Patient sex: M
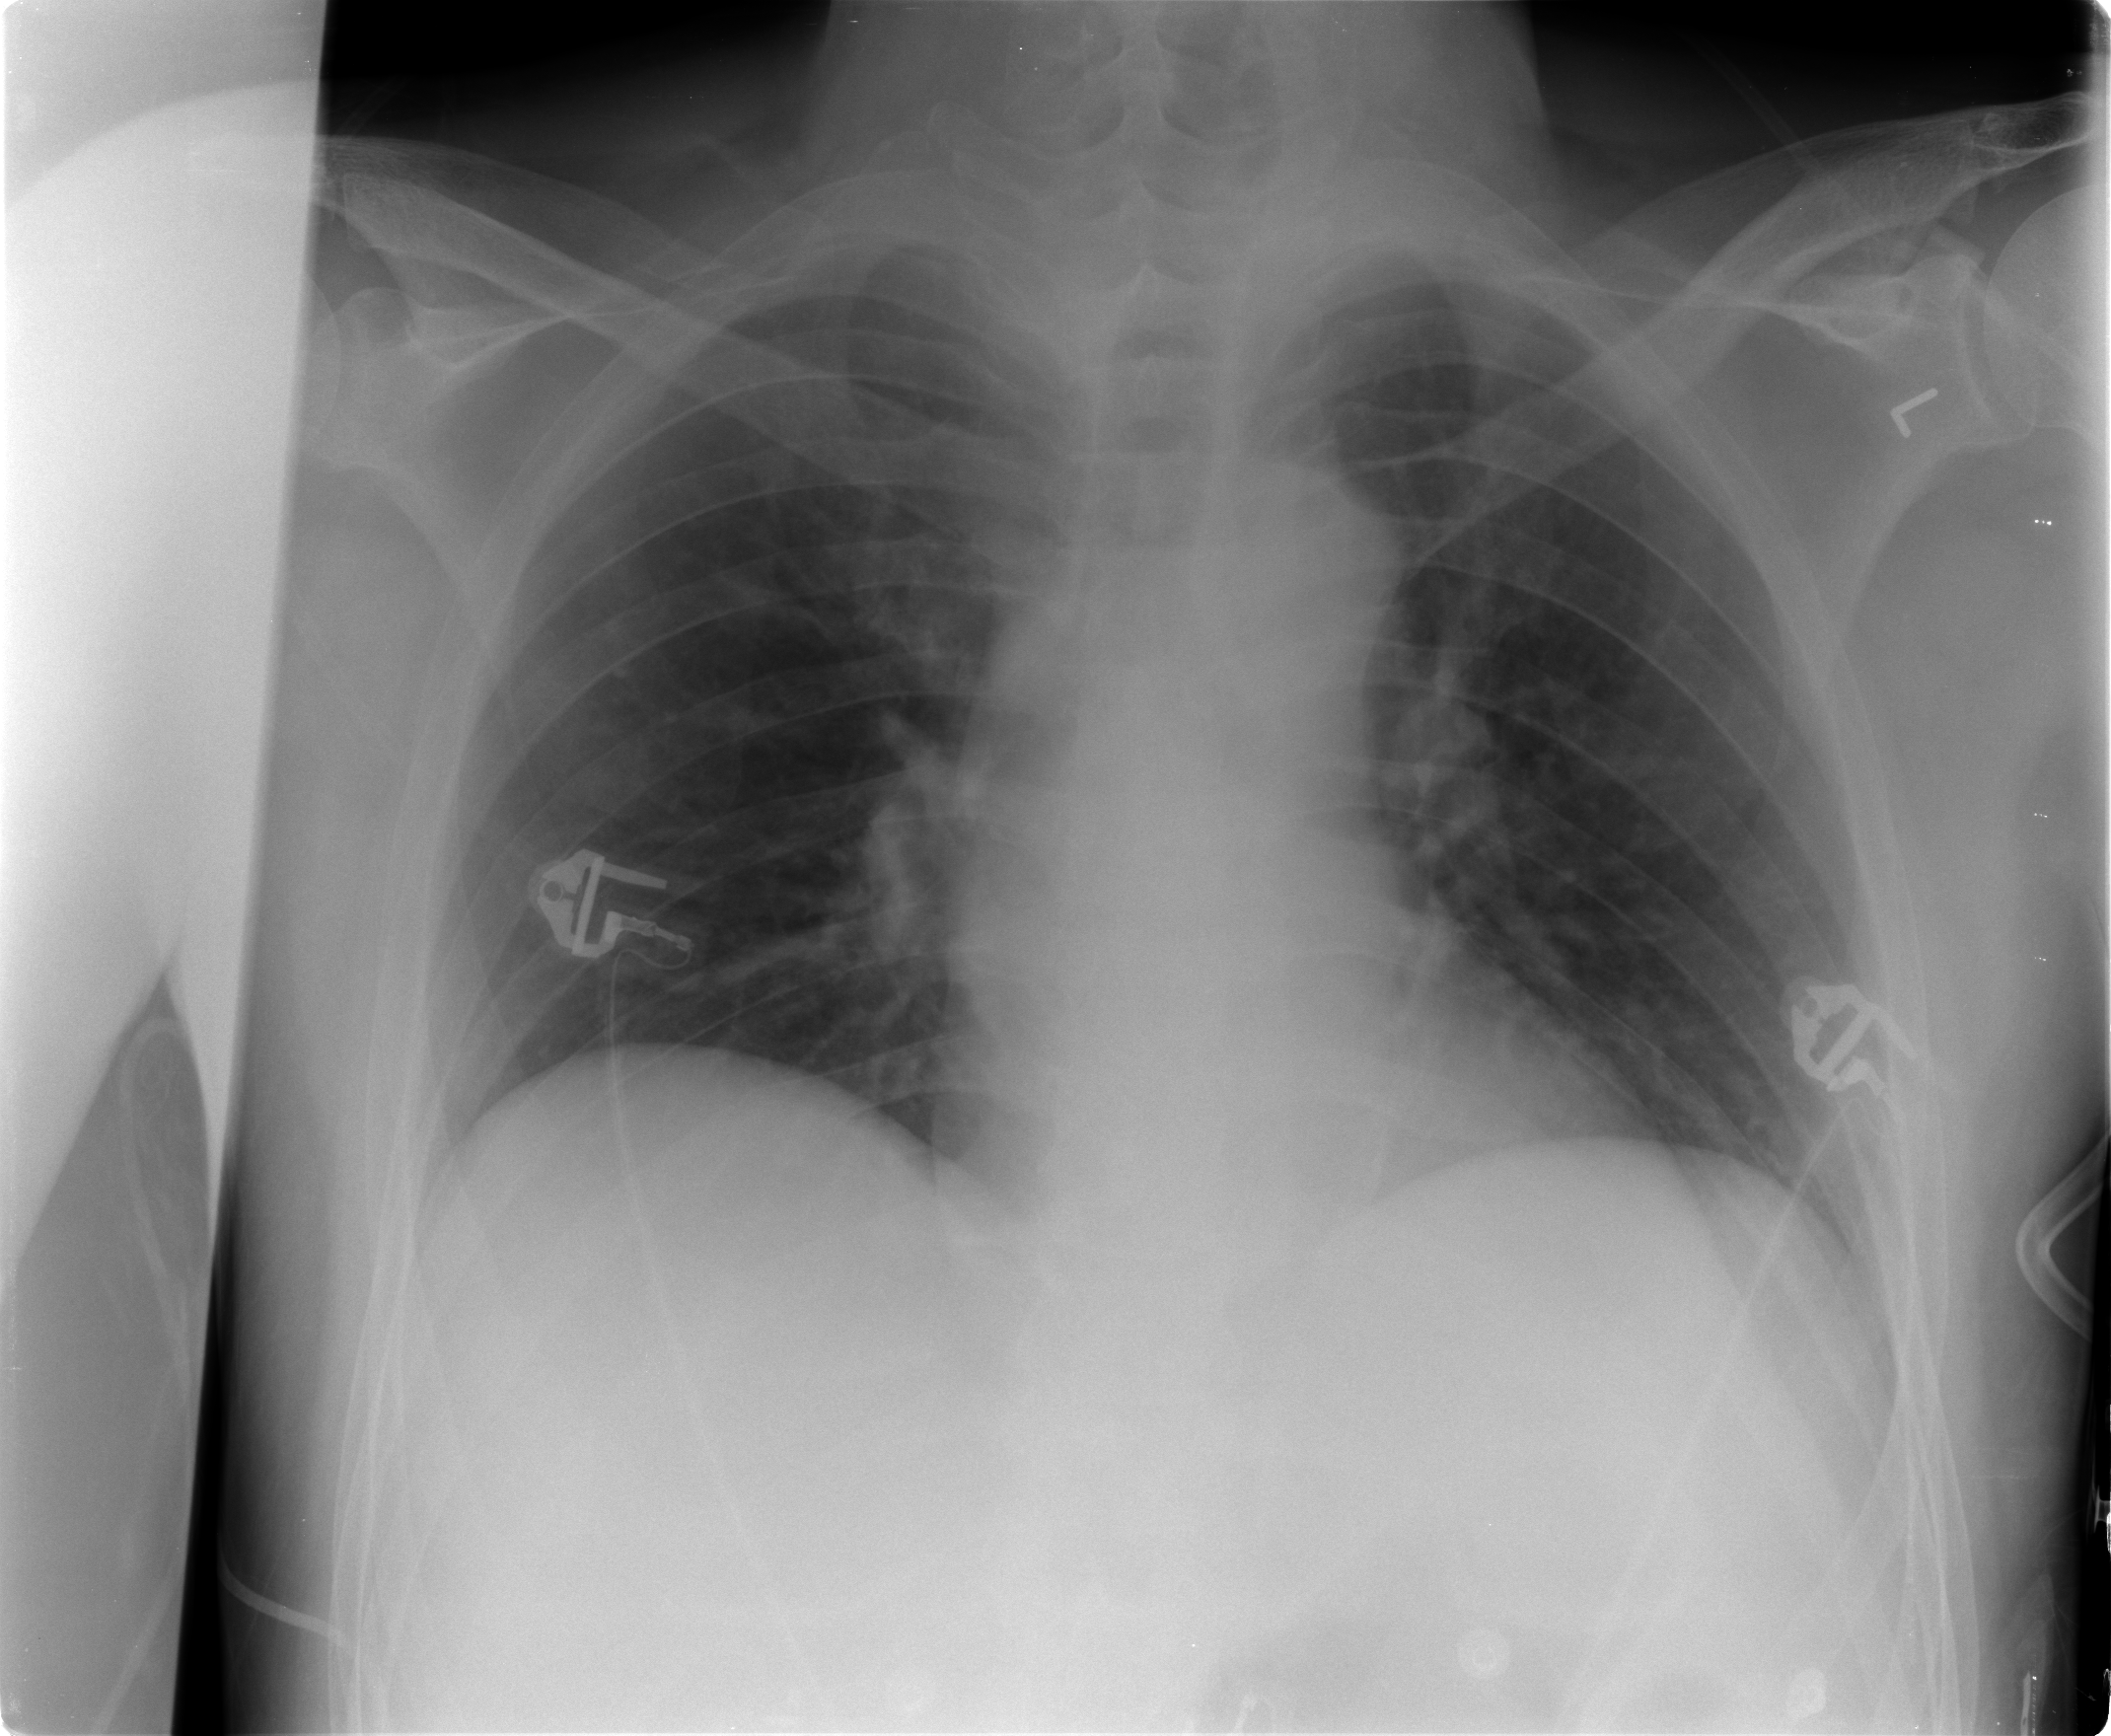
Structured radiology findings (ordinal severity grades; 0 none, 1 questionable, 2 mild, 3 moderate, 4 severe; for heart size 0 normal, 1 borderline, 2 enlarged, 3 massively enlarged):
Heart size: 0
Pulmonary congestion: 2
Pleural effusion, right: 0
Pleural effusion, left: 0
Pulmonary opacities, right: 0
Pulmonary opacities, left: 0
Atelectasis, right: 0
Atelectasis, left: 0